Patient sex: F
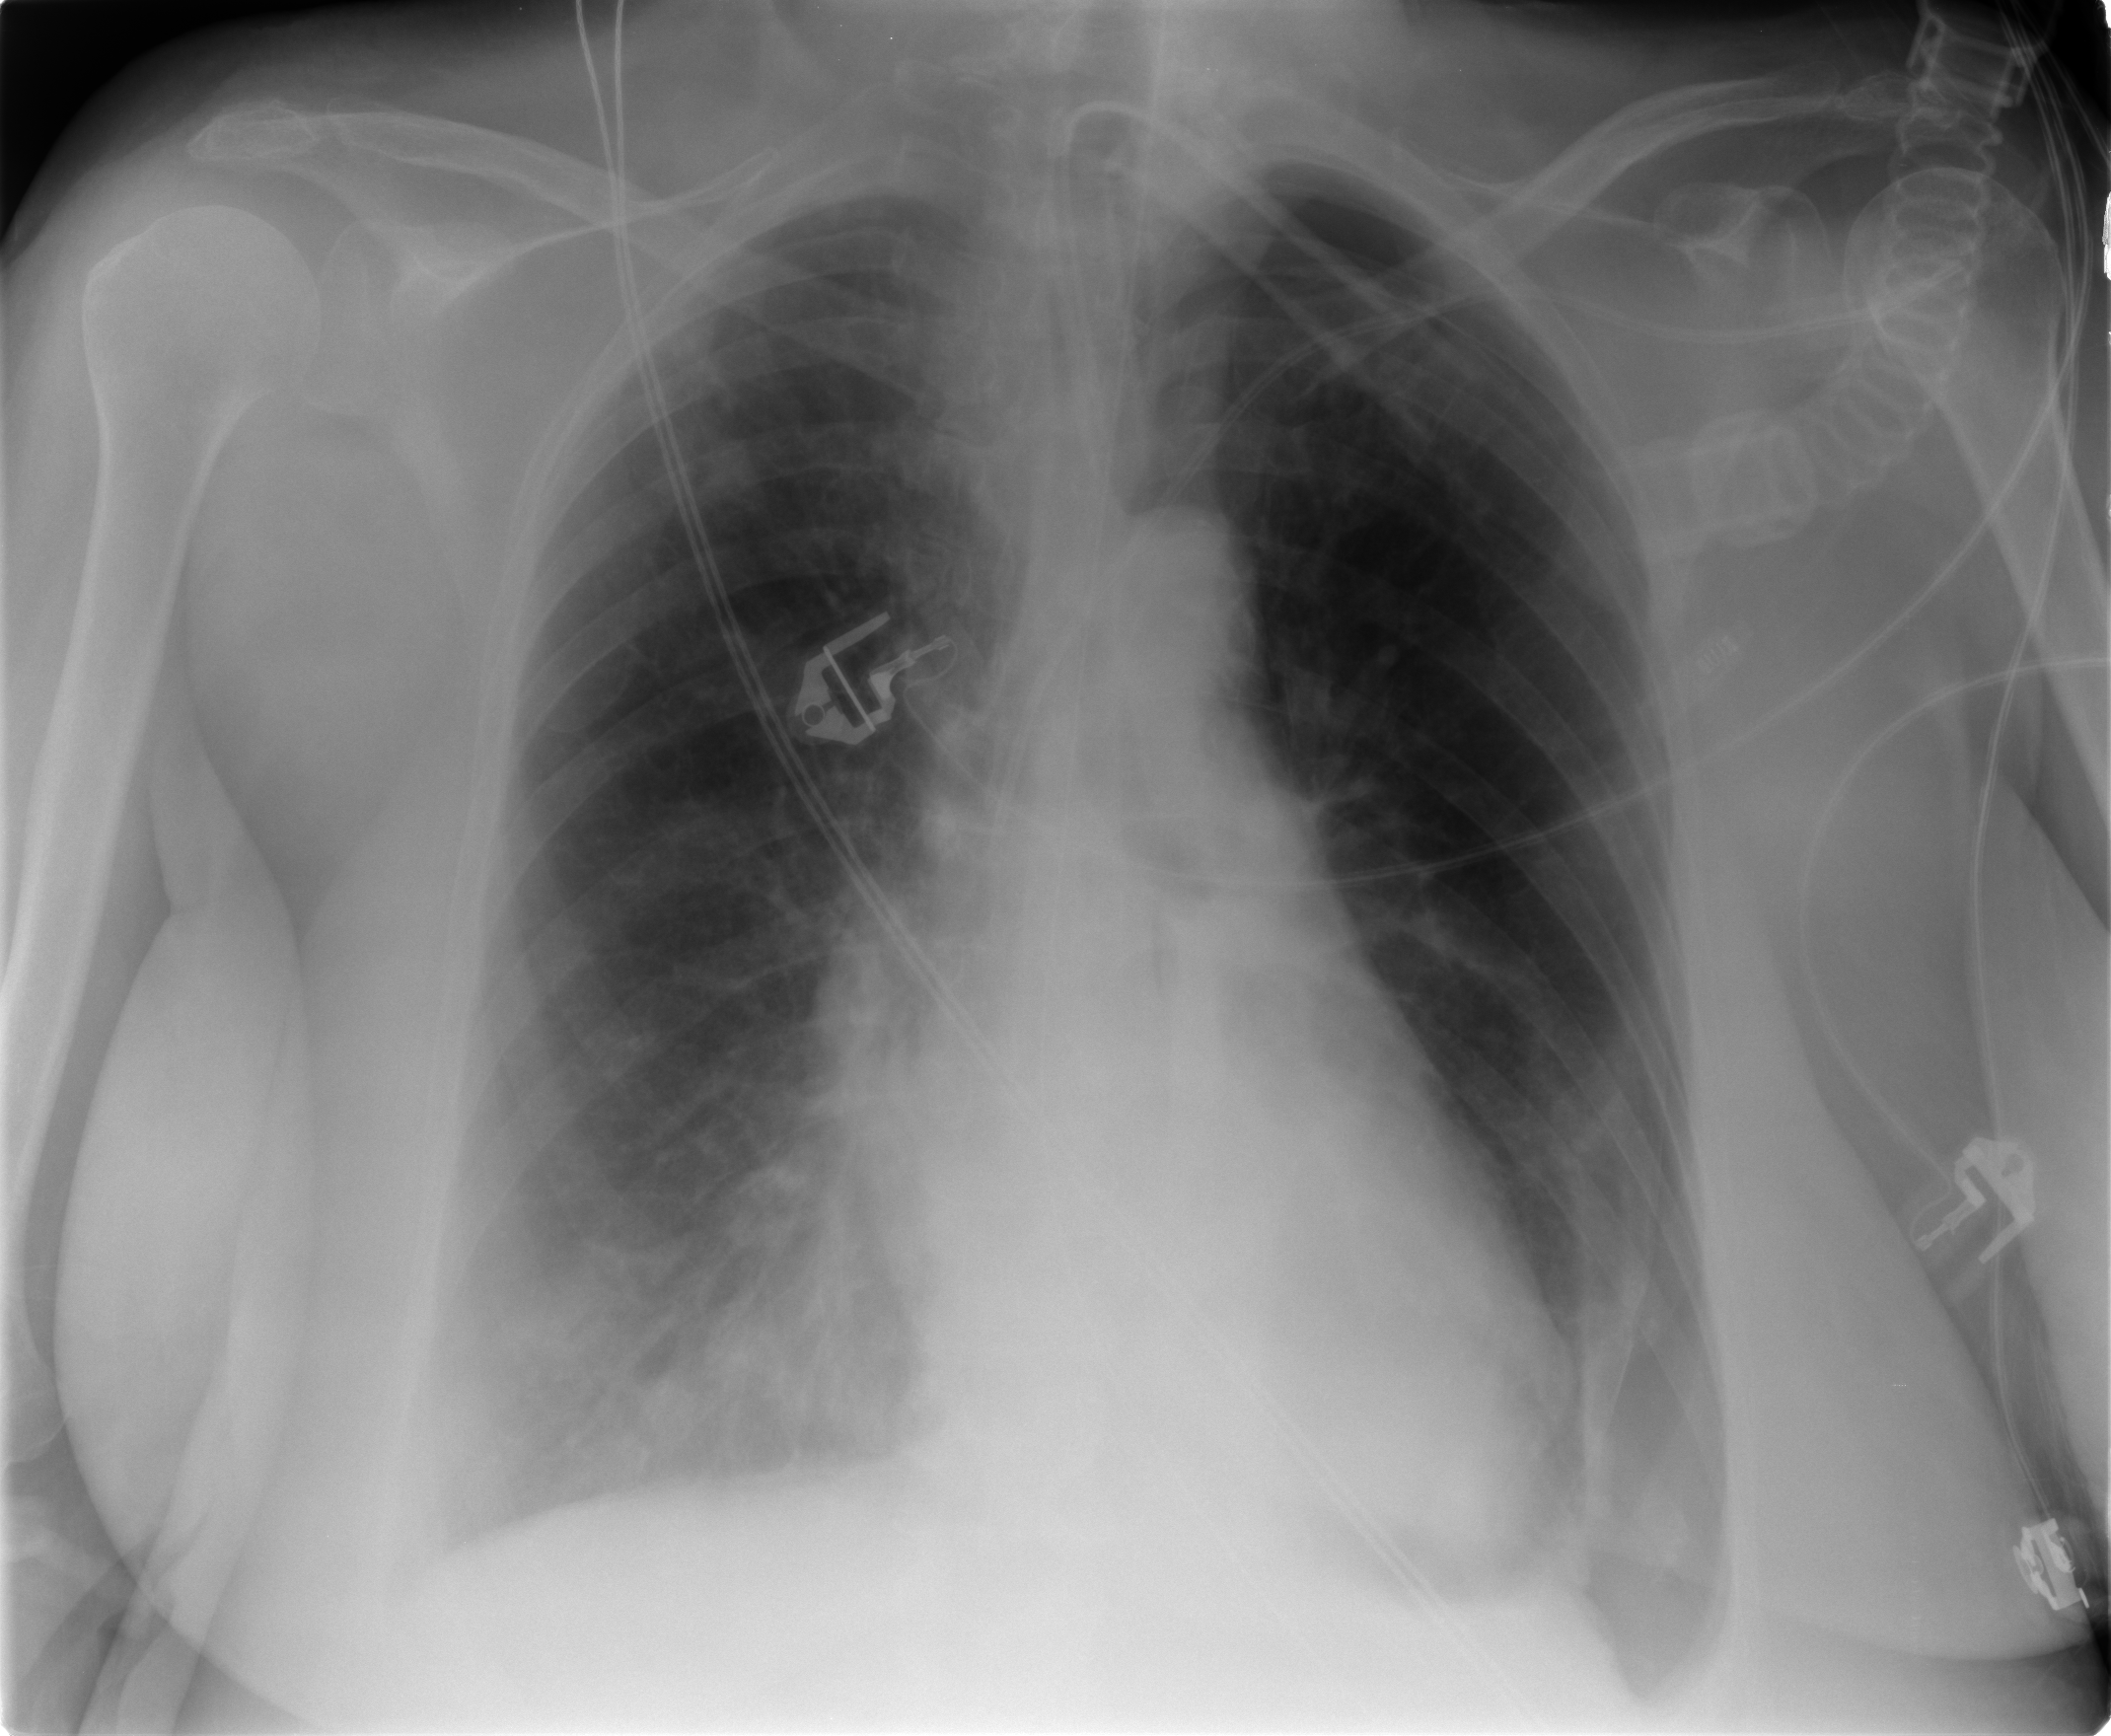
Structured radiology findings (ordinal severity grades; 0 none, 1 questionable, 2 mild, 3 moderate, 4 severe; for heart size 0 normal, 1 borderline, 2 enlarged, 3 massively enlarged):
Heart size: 0
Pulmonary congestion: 1
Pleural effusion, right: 2
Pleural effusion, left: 1
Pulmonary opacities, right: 2
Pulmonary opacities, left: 0
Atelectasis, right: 2
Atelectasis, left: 2